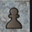
Piece: bP